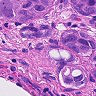
Metastatic tissue present: yes